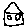
Label: house